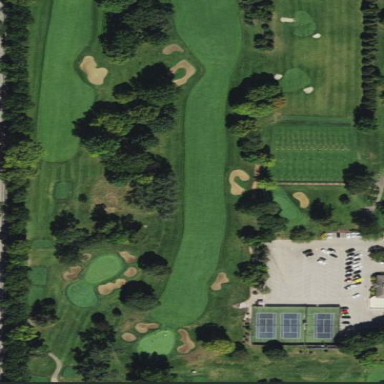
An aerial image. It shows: Golf fairway surrounded by grass.